Question: In PostgreSQL I have this table... (there is a primary key serial column in the most left side "stmtserial" which is not shown in this image)

in the table above, all columns are entered via queries, except the "time_index" which is automatically filled via a BEFORE INSERT, PER-ROW trigger.
This is the code to create the same table (without any value) so everyone could create it using the Postgre SQL query panel.
'''
CREATE TABLE table_ebscb_spa_log04
(
pcnum smallint,
stmtserial integer NOT NULL DEFAULT nextval('table_ebscb_spa_log04_stmtnum_seq'::regclass),
fn_name character varying,
"time" timestamp without time zone,
time_elapse character varying,
time_type character varying,
time_index real,
CONSTRAINT table_ebscb_spa_log04_pkey PRIMARY KEY (stmtserial)
)
WITH (
OIDS=FALSE
);
ALTER TABLE table_ebscb_spa_log04
OWNER TO postgres;
'''
I've almost done the first n second part of the trigger, but I'm wondering if I'm taking the right approach before getting to the third part.
The first part of the trigger produces every red highlighted square in the table image, in other words it does this...
INSERT a number in the time_index column based on the INSERTed values of the 'fn_name' and 'time_type' columns in each row.
If both ('fn_name' and 'time_type') do a combination (eg. Check Mails - Start) that doesn't exist in any row before (above), then INSERT 1 in the 'time_index' column.
Elif both ('fn_name' and 'time_type') do a combination that does exist in some row before (above), then INSERT the number following the one in the previous(above) match, in the 'time_index' column.
The second part of the trigger produces every green highlighted square in the table image, in other words it does this...
INSERT a number in the "time_index" column based on the INSERTed values of the "fn_name" and "time_type" columns in each row.
If 'Lap' is INSERTed in the time_type column, then automatically fill the time_index of the same row, with the same number as the previous(above) time_index cell WHERE time_type = 'Start' and fn_name = to the one in the row where 'Lap' was INSERTed; followed by a dot; and followed by the number that follows the decimal one in the previous time_index cell WHERE time_type and fn_name = to the ones in the row where 'Lap' was INSERTed, that are not before(above) any row WHERE time_type = 'Start' and fn_name = to the one in the row where 'Lap' was INSERTed. If there isn't anyone, then start counting from 1 (so it would be 0.1).
So, this is what I have made so far... (PLEASE NOTE THE MISTAKE I DID AFTER THE ELSE IF)
'''
CREATE OR REPLACE FUNCTION timelog()
RETURNS trigger AS
$BODY$
DECLARE
t_ix real;
n int;
BEGIN
IF NEW.time_type = 'Start' THEN
SELECT t.time_index FROM table_ebscb_spa_log04 t WHERE t.fn_name = NEW.fn_name AND t.time_type = 'Start' ORDER BY t.stmtserial DESC LIMIT 1 INTO t_ix;
GET DIAGNOSTICS n = ROW_COUNT;
IF (n = 0) THEN
t_ix := 1; --this is ok, here it's really necessary to set it to 1
ELSE
t_ix := t_ix + 1;
END IF;
ELSE
IF NEW.time_type = 'Lap' THEN
SELECT t.time_index FROM table_ebscb_spa_log04 t WHERE t.fn_name = NEW.fn_name AND (t.time_type = 'Start' OR time_type = 'Lap') ORDER BY t.stmtserial DESC LIMIT 1 INTO t_ix;
GET DIAGNOSTICS n = ROW_COUNT;
IF (n = 0) THEN
t_ix := 1; --!!!HERE I MADE A MISTAKE (SORRY) IT SHOULDN'T BE SET TO 1, IT SHOULD THROW AN ERROR MESSAGE 'There isn't any previous same fn_name with time_type Start';
ELSE
t_ix := t_ix + 0.1;
END IF;
END IF;
END IF;
NEW.time_index = t_ix;
return NEW;
END
$BODY$
LANGUAGE plpgsql VOLATILE
COST 100;
ALTER FUNCTION timelog()
OWNER TO postgres;
'''
This is the code to create the trigger:
'''
CREATE TRIGGER timelog
BEFORE INSERT ON table_ebscb_spa_log04
FOR EACH ROW
EXECUTE PROCEDURE timelog();
'''
Now, the third part of the trigger produces the blue highlighted square in the table image, but also affects the way the green highlighted squere operate, in other words it does this...
INSERT a number in the "time_index" column based on the INSERTed values of the "fn_name" and "time_type" columns in each row.
If Break is INSERTed in the time_type column, then automatically fill the time_index cell of the same row, with the same number as the previous(above) time_index cell WHERE time_type = Start and fn_name = to the one in the row where 'Break' was INSERTed; followed by a dot; and followed by the number that follows the decimal one in the previous time_index cell WHERE time_type and fn_name = to the ones in the row where 'Break' was INSERTed, that are not before(above) any cell WHERE time_type = 'Start' and 'fn_name' = to the one in the row where 'Break' was INSERTed. If there isn't anyone, then start counting from 1.
Hope some good PostgreSQL fellow programmer could give me a hand. I have read many of postgres documentation chapters, with no clue.
Thanks Advanced.
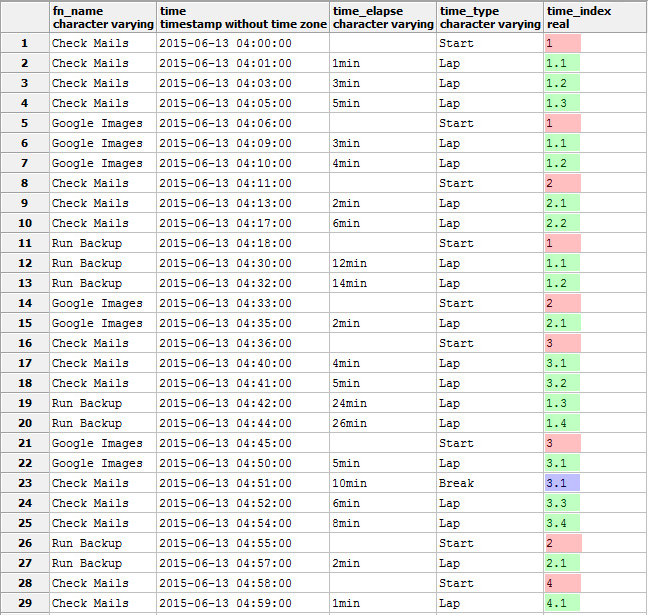
Answer: Based on the first two requirements, there is nothing wrong with your trigger per se, but you can greatly simplify it:
'''
CREATE OR REPLACE FUNCTION timelog() RETURNS trigger AS $BODY$
DECLARE
t_ix real;
BEGIN
-- First check if you need to change NEW at all
IF (NEW.time_type = 'Start') OR (NEW.time_type = 'Lap') THEN
-- Now perform the expensive lookup for either of 'Start' or 'Lap'
SELECT time_index INTO t_ix
FROM table_ebscb_spa_log04
WHERE fn_name = NEW.fn_name
AND (time_type = 'Start' OR time_type = 'Lap')
ORDER BY stmtserial DESC LIMIT 1;
IF NOT FOUND THEN
-- Nothing found, so NEW.time_index := 1
NEW.time_index := 1;
ELSIF NEW.time_type = 'Start' THEN
-- Start new index for fn_name, discard any fractional part, then increment
NEW.time_index := floor(t_ix) + 1;
ELSE
-- Continue the lap, increment NEW.time_index
NEW.time_index := t_ix + 0.1;
END IF;
END IF;
RETURN NEW;
END; $BODY$ LANGUAGE plpgsql;
'''
There is a much easier way, however, and that will also accommodate the third requirement without a problem. Rather than looking at the "time_index" values, you should look at the "time" value, because that is what "time_index" is based upon:
'''
CREATE OR REPLACE FUNCTION timelog() RETURNS trigger AS $BODY$
DECLARE
t_ix real;
BEGIN
-- Find the most recent entry for the same "fn_name" as the new record
SELECT time_index INTO t_ix
FROM table_ebscb_spa_log04
WHERE fn_name = NEW.fn_name
ORDER BY time DESC LIMIT 1;
-- Nothing found, so NEW.time_index := 1
IF NOT FOUND THEN
NEW.time_index := 1;
RETURN NEW;
END IF;
-- Some record exists, so update "time_index" based on previous record
CASE NEW.time_type
WHEN 'Start' THEN
-- Start new index for fn_name, discard any fractional part, then increment
NEW.time_index := floor(t_ix) + 1;
WHEN 'Lap' THEN
-- Continue the lap, increment NEW.time_index
NEW.time_index := t_ix + 0.1;
ELSE
-- Break, find previous break or start, increment by 0.1
SELECT time_index + 0.1 INTO NEW.time_index
FROM table_ebscb_spa_log04
WHERE fn_name = NEW.fn_name
AND (time_type = 'Start' OR time_type = 'Break')
ORDER BY time DESC LIMIT 1;
END CASE;
RETURN NEW;
END; $BODY$ LANGUAGE plpgsql;
'''
This implements your logic but do note that there are some potential pitfalls:
- -
You could of course forget about the "time_index" field and the trigger altogether and generate it on the fly in a view, if your data model allows it (same with "time_elapse").